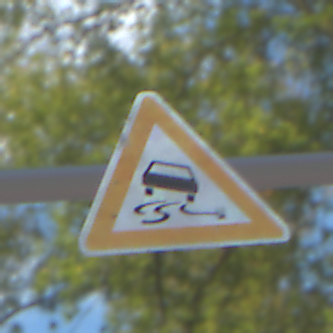
Verkehrszeichen: SchleuderOderRutschgefahr
Umgebung: Outdoor, Nature
Tageszeit: MorningAfternoon
Wetter: PartlyCloudy
Licht: Natural
Jahreszeit: NotSpecified
Kontrast: HighContrast